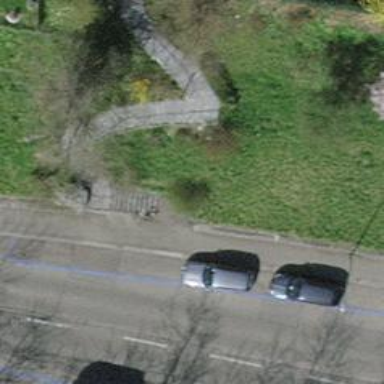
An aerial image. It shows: Road with steps.